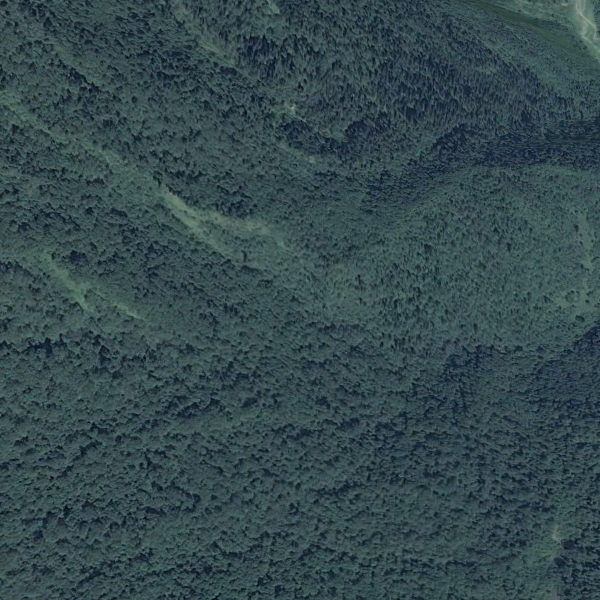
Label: Forest